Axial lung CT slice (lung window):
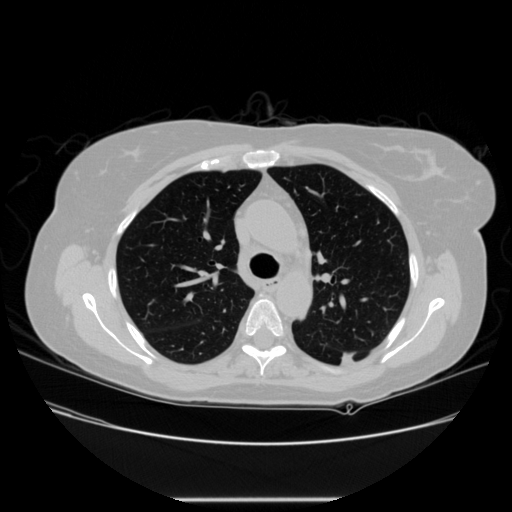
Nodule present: yes
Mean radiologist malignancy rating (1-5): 4.75